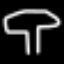
Label: mushroom